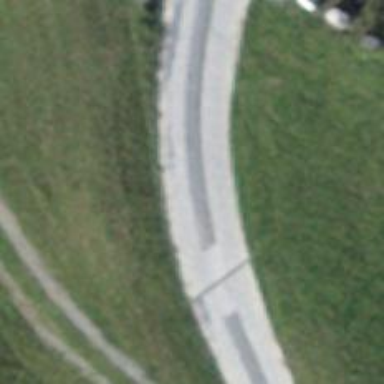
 groomed for classic and skating techniques."